Interaction volume radius: 5 \u00c5
Interaction volume height: 15 \u00c5
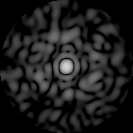
Disorder parameter: 0.7593